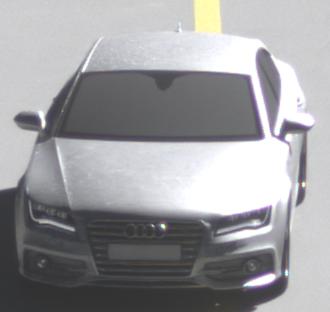
Make: Audi
Model: S7 Sportback cod
Detailed model: S7 (4G) Sportback
Model produced from: 2012/06
Model produced until: 2014/05
Doors: 5
Color: white
Road condition: dry road
Daytime: midday
Contrast: high contrast